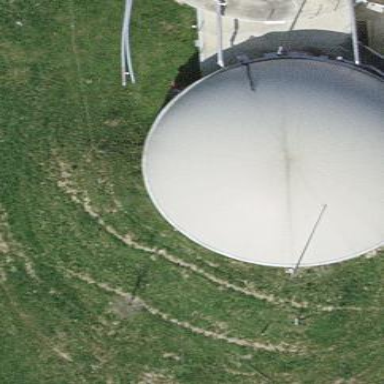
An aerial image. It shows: Storage tank building.